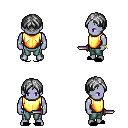
a pixel art fantasy rpg character, male body template, dark elf, purple skin, gold chest armor, teal pants, gray parted hairstyle, bracelets, black slippers, dagger, four views (front, back, left, right), 2x2 character sprite sheet, small pixel art, hard edges, no anti-aliasing